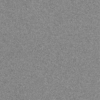
Label: dusty